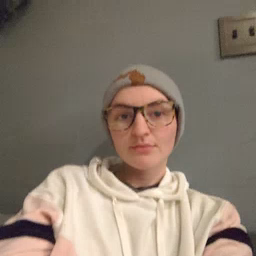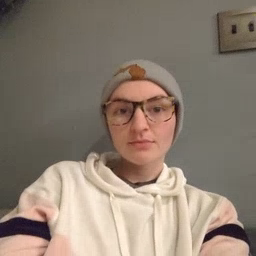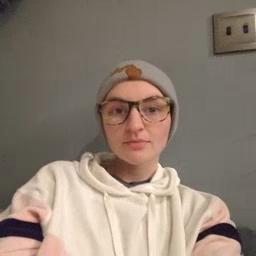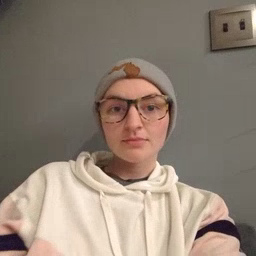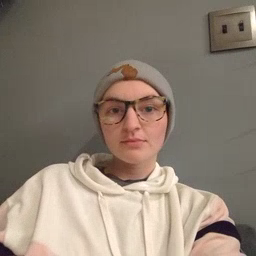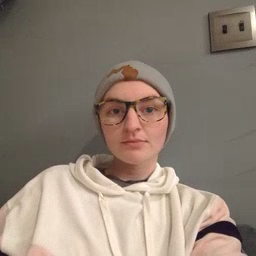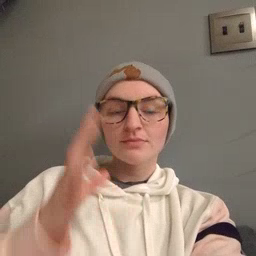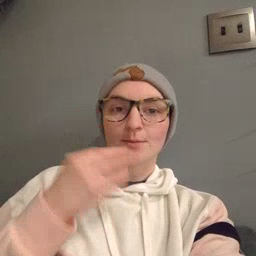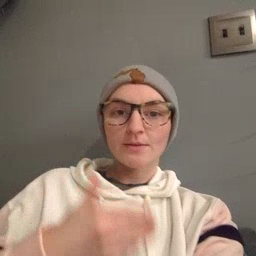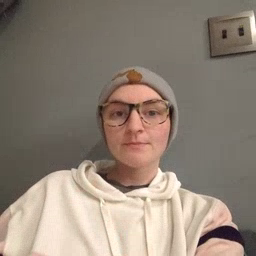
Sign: kitty